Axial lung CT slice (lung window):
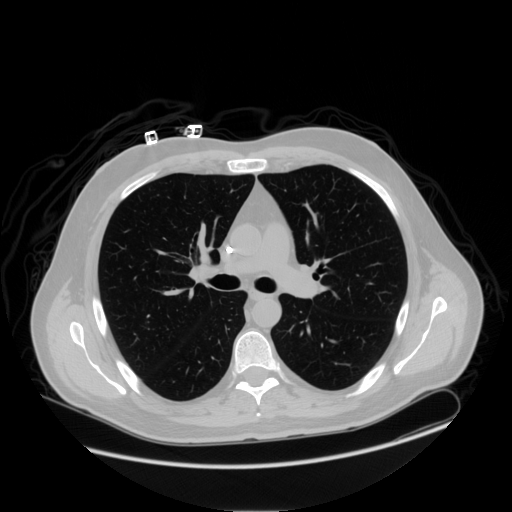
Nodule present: no